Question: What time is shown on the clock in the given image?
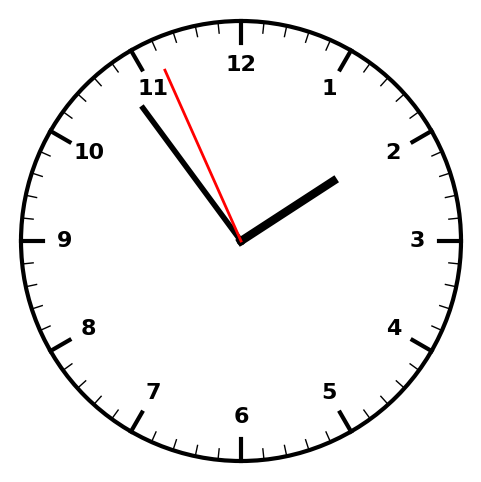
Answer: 01:53:56